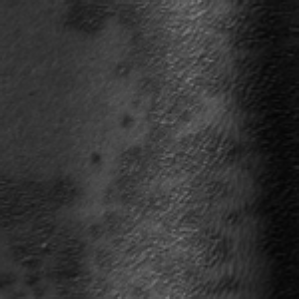
Label: frost